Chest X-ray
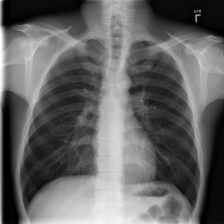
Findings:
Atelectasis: negative
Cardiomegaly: negative
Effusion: negative
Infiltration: negative
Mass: negative
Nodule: negative
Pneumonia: negative
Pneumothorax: negative
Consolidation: negative
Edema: negative
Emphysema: negative
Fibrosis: negative
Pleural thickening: negative
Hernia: negative